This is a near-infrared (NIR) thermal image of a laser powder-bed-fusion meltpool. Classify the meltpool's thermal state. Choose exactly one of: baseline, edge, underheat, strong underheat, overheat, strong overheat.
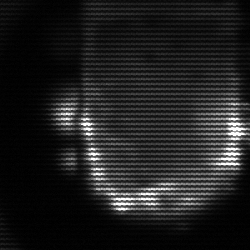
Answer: baseline